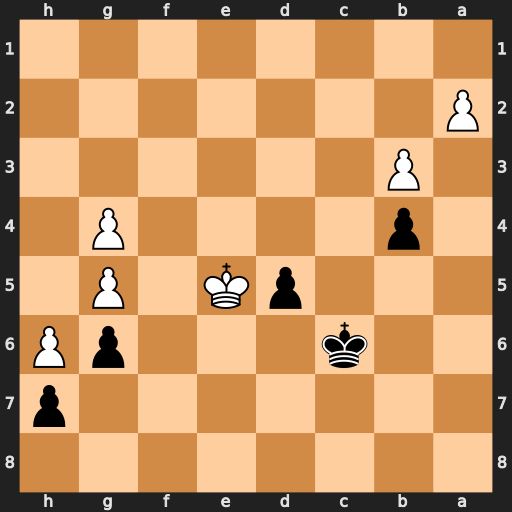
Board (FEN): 8/7p/2k3pP/3pK1P1/1p4P1/1P6/P7/8
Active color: b
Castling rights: -
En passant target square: -
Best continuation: Kc5 Kf4 Kd4